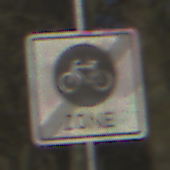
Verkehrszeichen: EndeFahrradzone
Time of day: MorningAfternoon
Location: Outdoor (Nature)
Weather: Clear
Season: Winter
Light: Natural